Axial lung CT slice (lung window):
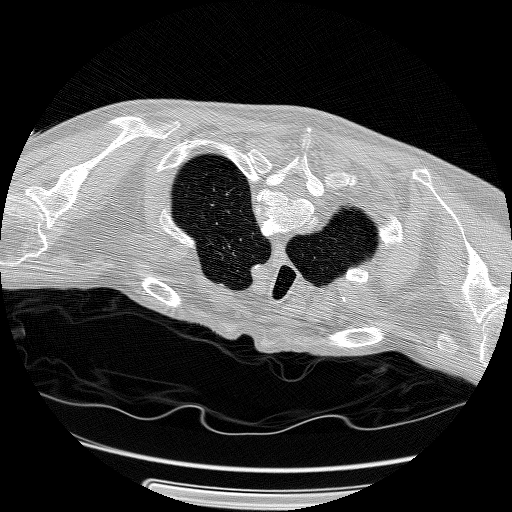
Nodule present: no